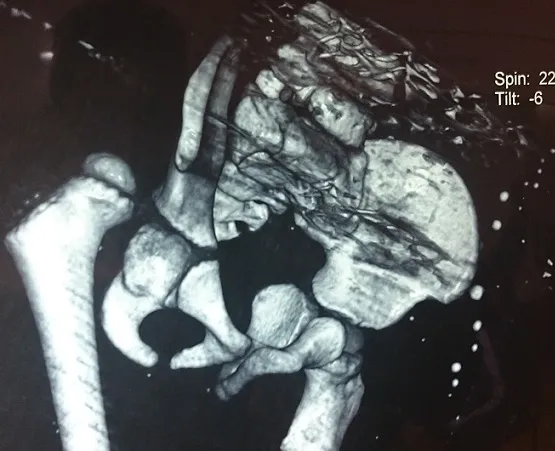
Scan Image reconstruction confirming the pure posterior iliac variety of dislocation without any associated fracture.
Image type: radiology (ct)